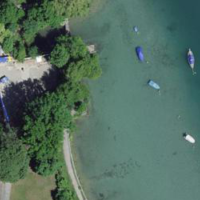
EUNIS habitat code: 14
Species observed at this site:
Tachybaptus ruficollis
Corvus corone
Podiceps cristatus
Briza media
Cyanistes caeruleus
Fulica atra
Alcedo atthis
Anas platyrhynchos
Passer domesticus
Cymbalaria muralis
Aegithalos caudatus
Columba palumbus
Chroicocephalus ridibundus
Turdus merula
Phalacrocorax carbo
Phylloscopus collybita
Larus michahellis
Cygnus olor
Fringilla montifringilla
Parus major
Erithacus rubecula
Milvus milvus
Sitta europaea
Carex hirta
Columba livia